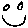
Label: smiley face